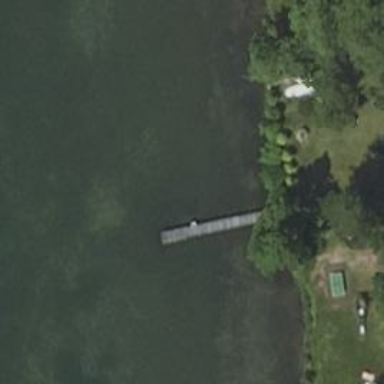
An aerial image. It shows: Man-made pier.